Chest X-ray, PA view. Patient: 56 years old, sex F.
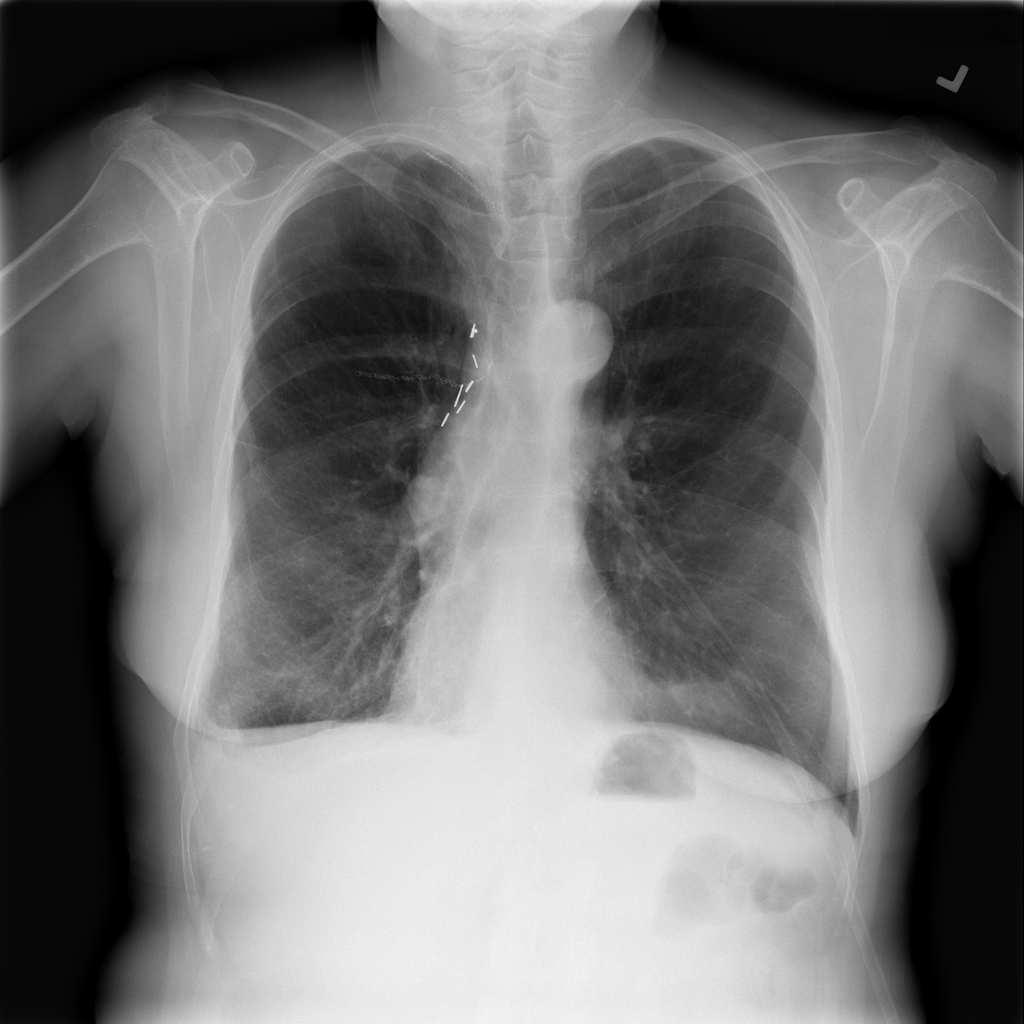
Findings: Fibrosis, Pneumothorax